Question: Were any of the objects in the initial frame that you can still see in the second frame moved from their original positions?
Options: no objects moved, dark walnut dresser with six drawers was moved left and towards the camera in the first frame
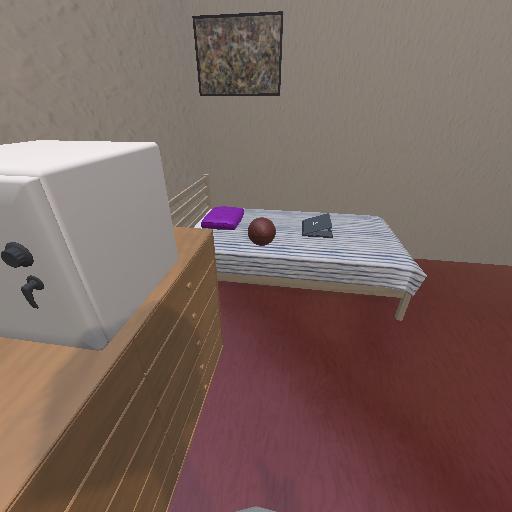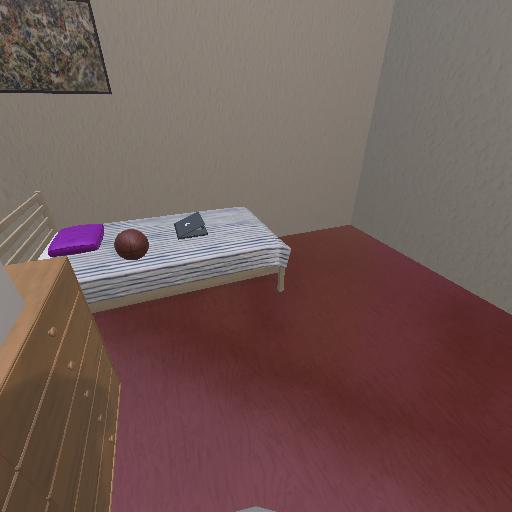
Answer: no objects moved